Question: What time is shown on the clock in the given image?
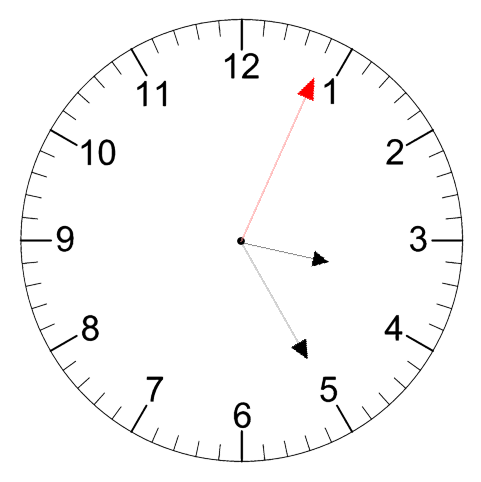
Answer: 03:25:04